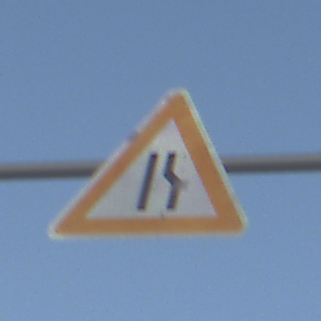
Verkehrszeichen: EinseitigVerengteFahrbahnRechts
Umgebung: Outdoor, Nature
Tageszeit: SunriseSunset
Wetter: Clear
Licht: Natural
Jahreszeit: NotSpecified
Kontrast: HighContrast